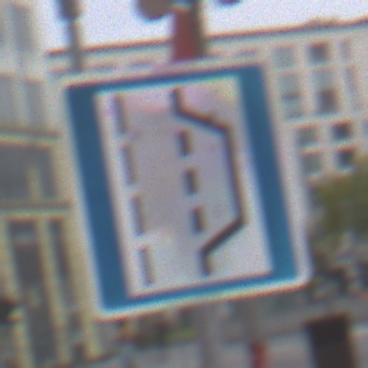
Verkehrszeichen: NothalteUndPannenbucht
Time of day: MorningAfternoon
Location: Outdoor (Urban)
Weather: Overcast
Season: NotSpecified
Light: Natural